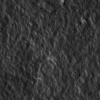
Atmospheric dust classification: not_dusty